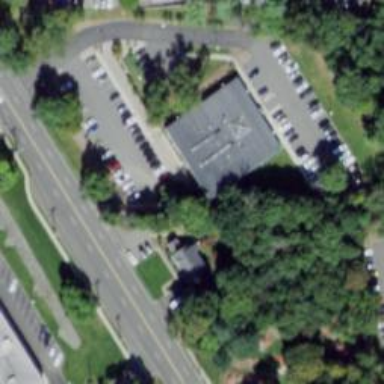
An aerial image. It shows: Healthcare clinic.